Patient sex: F
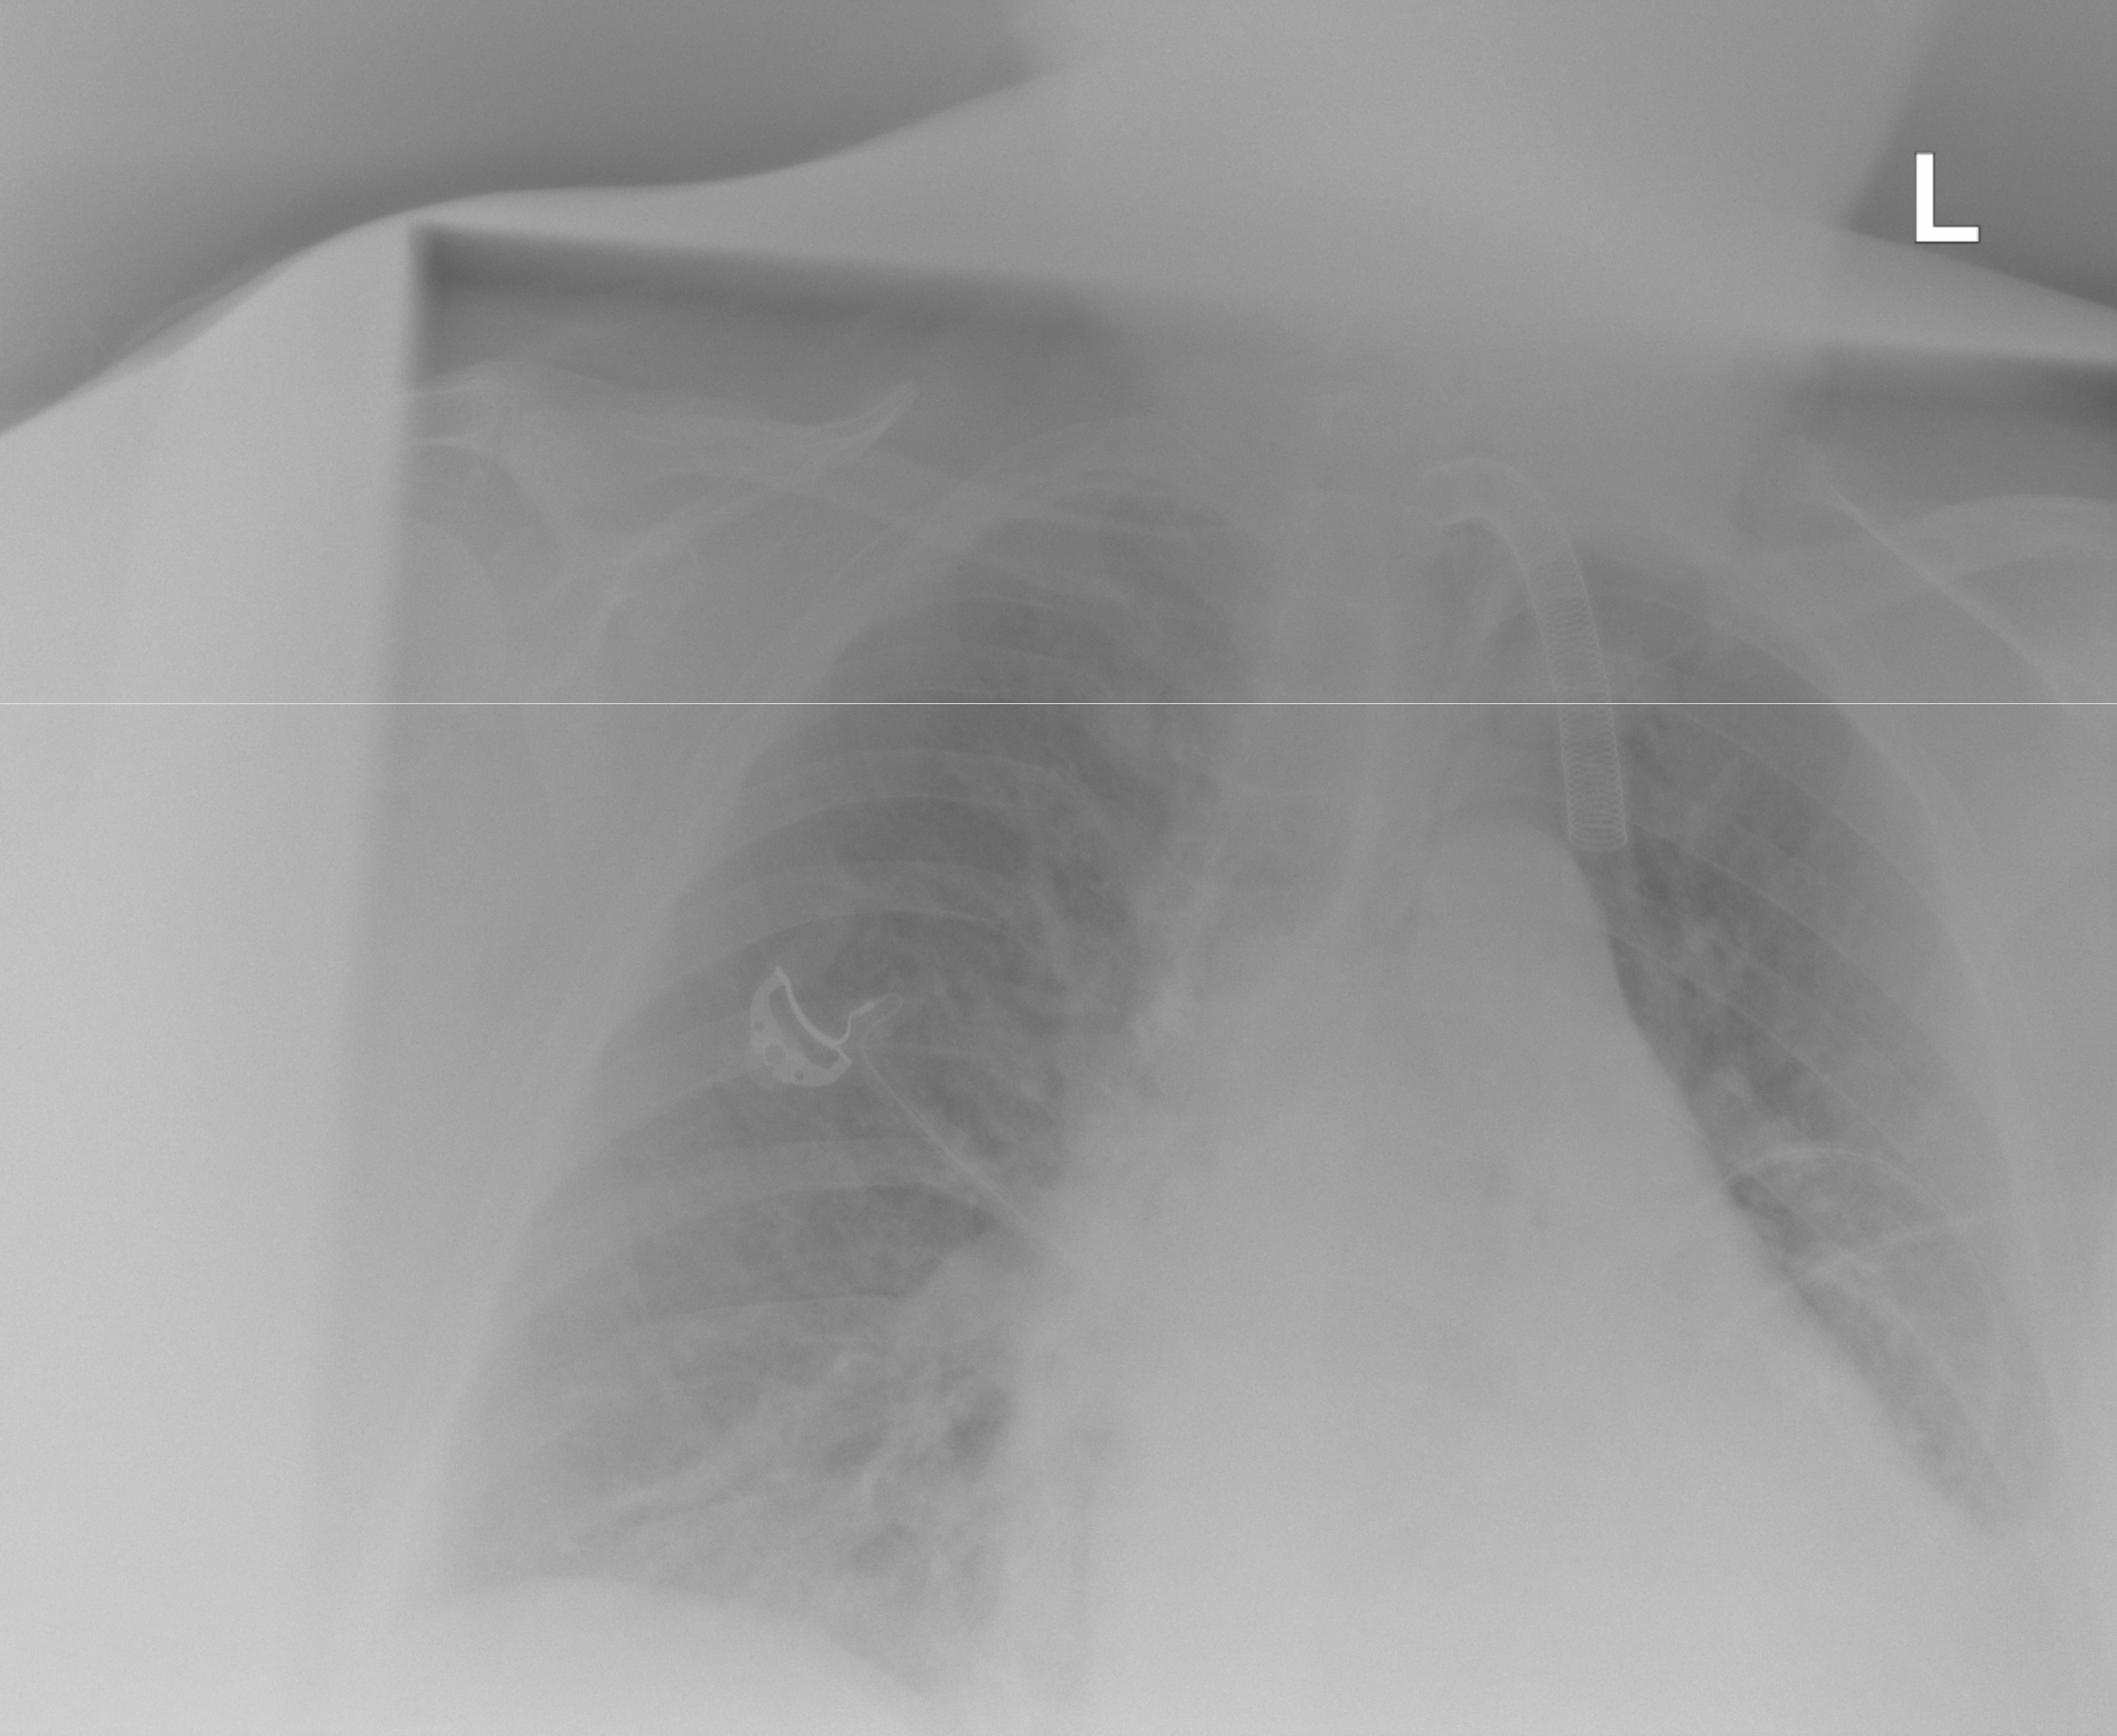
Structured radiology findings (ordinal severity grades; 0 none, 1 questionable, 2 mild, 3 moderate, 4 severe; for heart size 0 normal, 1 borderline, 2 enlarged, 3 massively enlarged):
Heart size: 3
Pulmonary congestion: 2
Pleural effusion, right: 0
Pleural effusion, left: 2
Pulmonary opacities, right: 2
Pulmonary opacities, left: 0
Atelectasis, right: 2
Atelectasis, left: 2